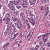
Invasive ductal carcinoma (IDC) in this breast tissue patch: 1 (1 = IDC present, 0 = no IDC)